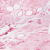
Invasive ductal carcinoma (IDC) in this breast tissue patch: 0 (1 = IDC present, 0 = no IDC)